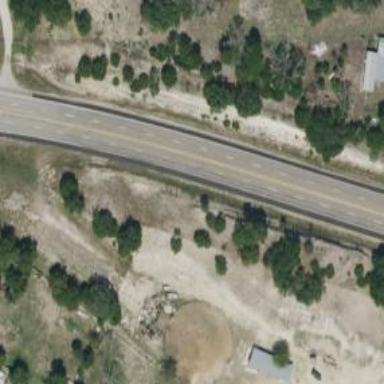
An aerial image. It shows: Trunk highway.